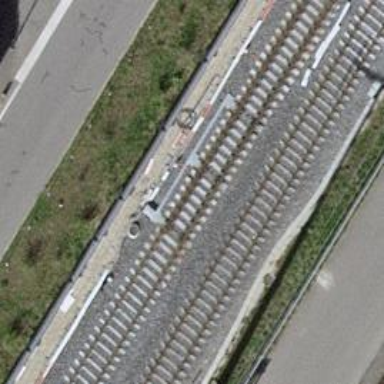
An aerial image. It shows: Railway switch.